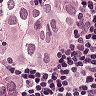
Metastatic tissue present: yes